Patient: sex F, age 44
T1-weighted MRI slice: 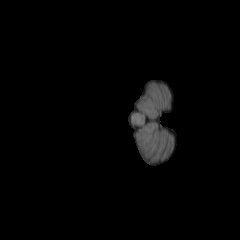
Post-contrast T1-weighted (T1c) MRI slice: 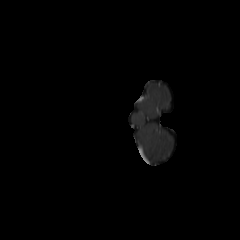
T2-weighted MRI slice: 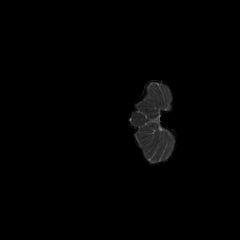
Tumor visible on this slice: no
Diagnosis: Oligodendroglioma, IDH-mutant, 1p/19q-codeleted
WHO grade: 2